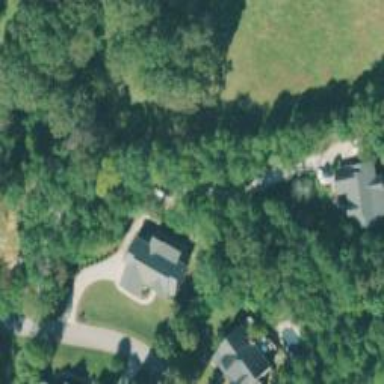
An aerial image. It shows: Driveway leading to service road.